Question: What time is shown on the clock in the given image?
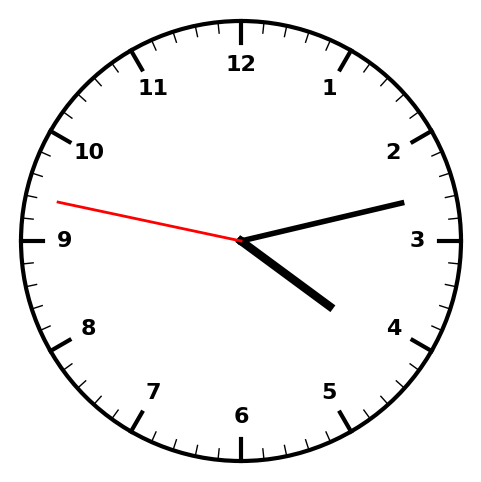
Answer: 04:12:47